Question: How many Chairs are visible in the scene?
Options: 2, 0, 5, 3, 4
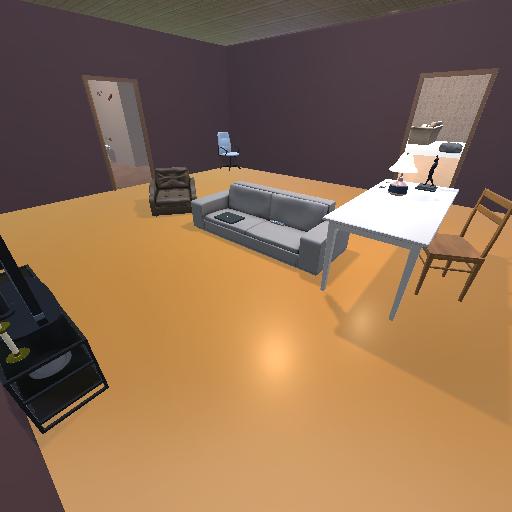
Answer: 2